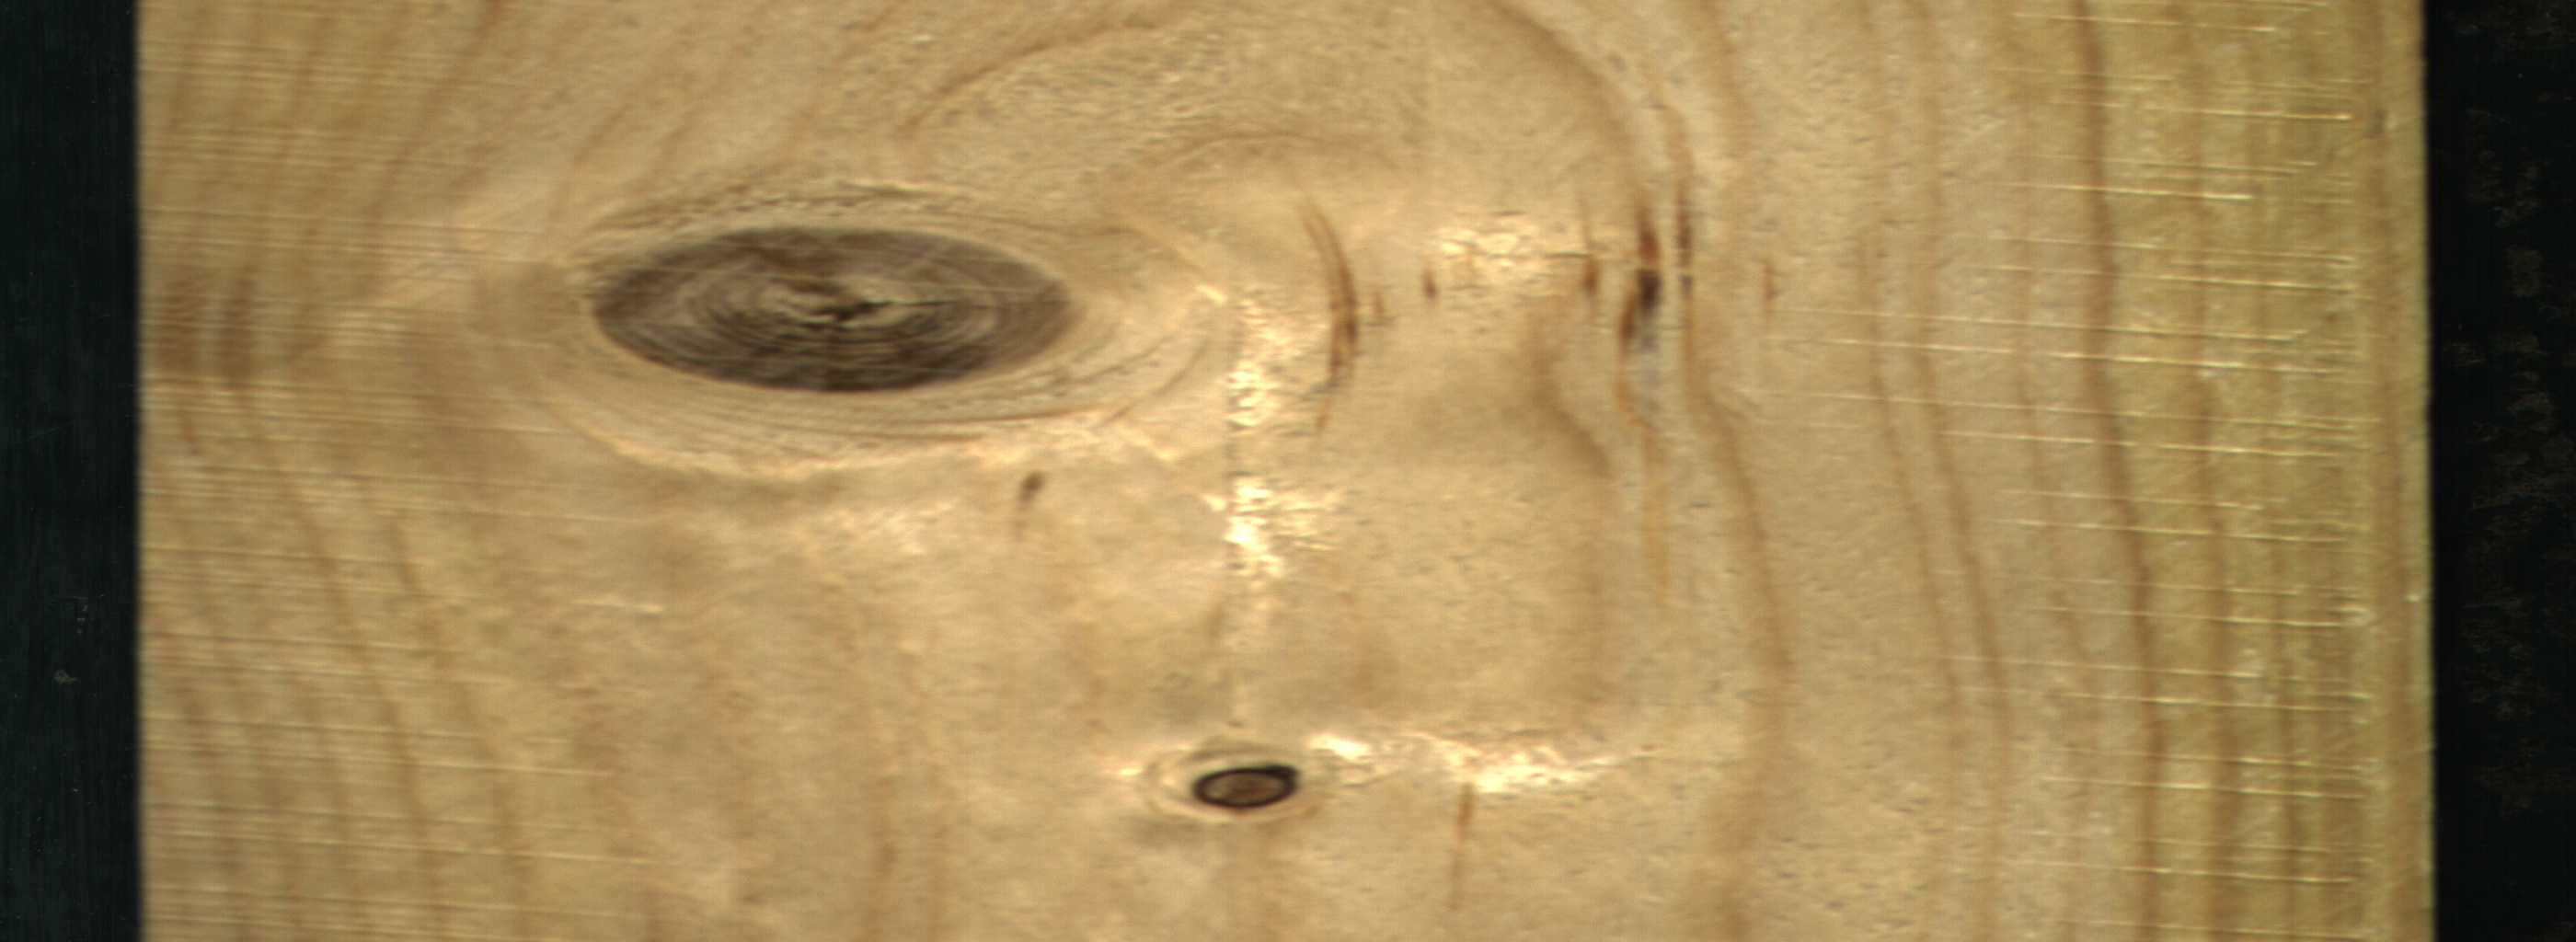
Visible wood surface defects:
resin
Dead_Knot
Dead_Knot